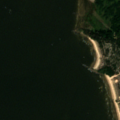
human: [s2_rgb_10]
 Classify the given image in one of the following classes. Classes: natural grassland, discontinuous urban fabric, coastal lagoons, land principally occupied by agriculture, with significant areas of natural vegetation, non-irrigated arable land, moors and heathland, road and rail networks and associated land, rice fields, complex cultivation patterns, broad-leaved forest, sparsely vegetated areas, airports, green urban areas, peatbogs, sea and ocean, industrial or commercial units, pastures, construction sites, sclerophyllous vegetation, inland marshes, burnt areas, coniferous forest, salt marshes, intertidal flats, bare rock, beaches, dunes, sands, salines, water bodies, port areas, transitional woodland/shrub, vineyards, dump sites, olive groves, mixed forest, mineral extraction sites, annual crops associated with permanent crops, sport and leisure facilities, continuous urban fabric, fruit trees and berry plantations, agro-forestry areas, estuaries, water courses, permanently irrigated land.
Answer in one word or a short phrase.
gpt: mixed forest, sea and ocean